Question: I am writing a GUI FTP client app in python ttk. I can't seem to get the text Entries the way I wanted them to.
The text Entries have the "SUNKEN" effect. I want to adjust the height and get the text entries to have a "FLAT" look, more like this program:
<URL>
I got the buttons to look flat from <URL>, I am struggling to get the Entries to look flat.
How do I get the Entries to look flat?
I don't want a tk solution, I know how to set relief FLAT in tk.
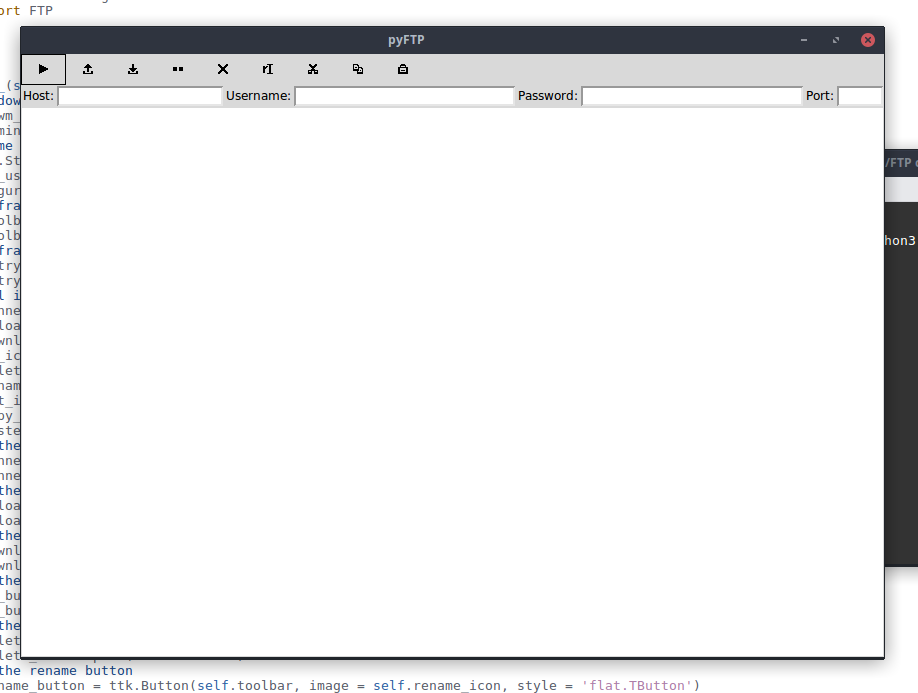
Answer: ## Trivia:
Appereance of ttk widgets heavily depends on theme in use and/or platform. On windows I can reproduce this depressive gray style with a 'classic' theme, so let's assume that this theme in use. List of themes you can find <URL>, just if you wonder.
Next stop, our <URL> of widget's theme.
You can easily print this structure to see available options. Enough words, let's try a structure of an 'ttk.Entry' widget.
'''
>>> print(s.layout('TEntry'))
# formatted result, actual result is one-line string
[('Entry.highlight', {
'sticky': 'nswe',
'children': [(
'Entry.field', {
'sticky': 'nswe',
'children': [(
'Entry.padding', {
'sticky': 'nswe',
'children': [(
'Entry.textarea', {
'sticky': 'nswe'})]
})],
'border': '1'})]
})]
'''
<URL>, noone of structure elements has a 'relief' option, hence 'relief='flat'' has no effect on our entry!
'''
>>> print(s.element_options('Entry.field'))
('-bordercolor', '-lightcolor', '-darkcolor', '-fieldbackground')
'''
## Workaround:
However, we can edit the layout of desired widget, and replace one element with another, wich able to recognize a 'relief' option (note a removed 'Entry.field', replaced with an 'Entry.border').
So try out this little snippet:
'''
try:
import tkinter as tk
import tkinter.ttk as ttk
except ImportError:
import Tkinter as tk
import ttk
# root
root = tk.Tk()
# declare style variable
s = ttk.Style()
# assume that classic theme in use
s.theme_use('classic')
# configure relief
s.configure('SOExample.TEntry', relief='flat')
# lets try to change this structure
s.layout('SOExample.TEntry', [
('Entry.highlight', {
'sticky': 'nswe',
'children':
[('Entry.border', {
'border': '1',
'sticky': 'nswe',
'children':
[('Entry.padding', {
'sticky': 'nswe',
'children':
[('Entry.textarea',
{'sticky': 'nswe'})]
})]
})]
})])
# let's find some differences between this two
print(s.layout('SOExample.TEntry'))
print(s.layout('TEntry'))
# packing
frame1 = tk.Frame(root)
label1 = tk.Label(frame1, text='Flat Entry')
entry1 = ttk.Entry(frame1, style='SOExample.TEntry')
label1.pack()
entry1.pack()
frame1.pack(side='left')
frame2 = tk.Frame(root)
label2 = tk.Label(frame2, text='Default Entry')
entry2 = ttk.Entry(frame2)
label2.pack()
entry2.pack()
frame2.pack(side='right')
# mainloop
root.mainloop()
'''
...and final appereance is:
<URL>
Also, on my machine default theme is 'vista' and there I can't even recognize an entry:
<URL>
And also a structure of an 'Entry' depends on theme, so with 'vista' it's:
'''
# formatted result, actual result is one-line string
[('Entry.field', {
'sticky': 'nswe',
'children': [(
'Entry.background', {
'sticky': 'nswe',
'children': [(
'Entry.padding', {
'sticky': 'nswe',
'children': [(
'Entry.textarea', {
'sticky': 'nswe'})]
})]
})]
})]
'''
...and if we replace a 'field' with 'border' element in this structure, the appearence is very close to your demands (also try 'groove' relief in this case):
<URL>
## Conclusion:
Unfortunately, this widget will lack options of field and border color, so another option is <URL> for this purpose, but that is another question.
So, basicly I tryied to answer not , but , anyway as you can see, a flat relief for an Entry is achievable.